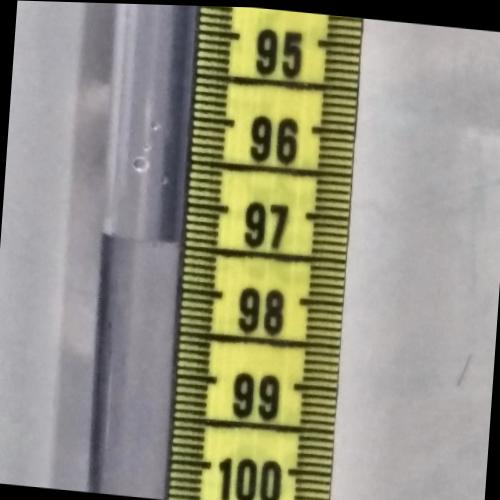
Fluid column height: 97.4 cm